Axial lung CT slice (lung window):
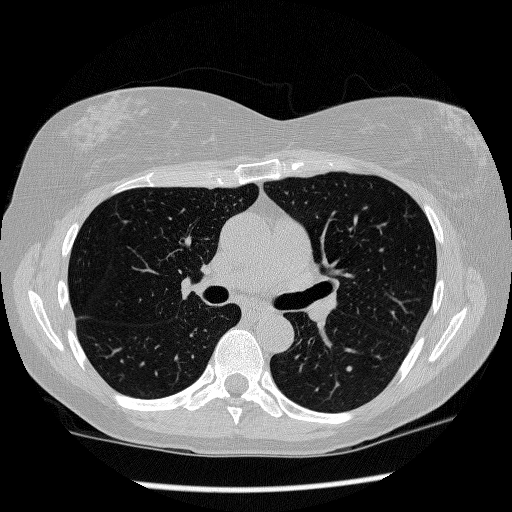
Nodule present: no